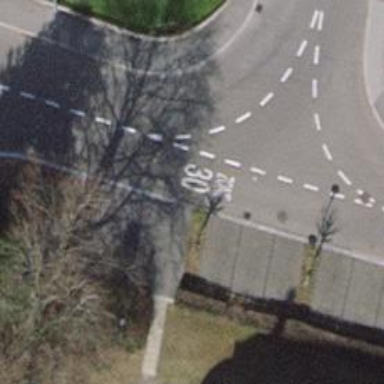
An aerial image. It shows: Unmarked crossing on the road.